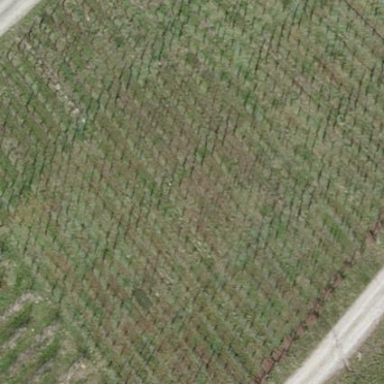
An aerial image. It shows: Beautiful vineyard in the countryside.